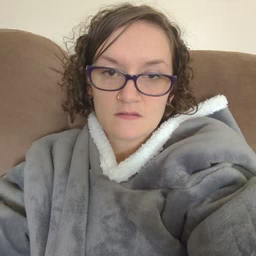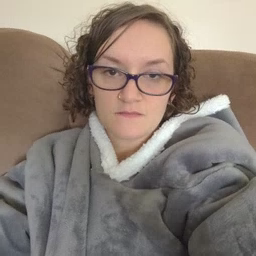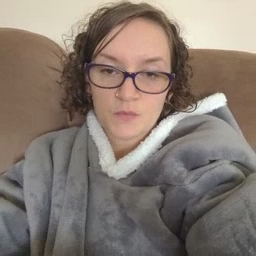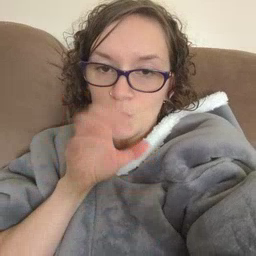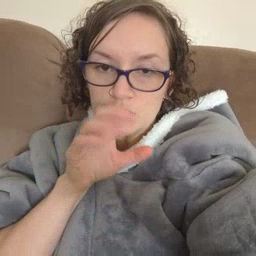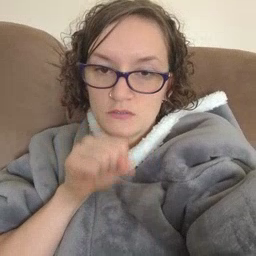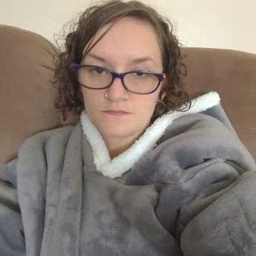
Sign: orange